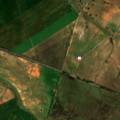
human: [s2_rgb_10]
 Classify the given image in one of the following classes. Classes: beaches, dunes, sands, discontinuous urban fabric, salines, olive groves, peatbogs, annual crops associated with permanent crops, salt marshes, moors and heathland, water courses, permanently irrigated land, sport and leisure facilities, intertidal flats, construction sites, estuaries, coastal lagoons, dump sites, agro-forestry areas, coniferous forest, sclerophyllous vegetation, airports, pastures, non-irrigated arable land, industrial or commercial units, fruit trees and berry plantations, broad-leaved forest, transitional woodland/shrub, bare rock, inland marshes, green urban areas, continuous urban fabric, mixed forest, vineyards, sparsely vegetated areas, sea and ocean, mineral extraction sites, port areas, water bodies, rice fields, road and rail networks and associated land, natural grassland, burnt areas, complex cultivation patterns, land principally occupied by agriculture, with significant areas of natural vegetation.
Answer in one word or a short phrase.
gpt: non-irrigated arable land, transitional woodland/shrub